Question: I want to display 2 images in a Row in 'GridView'.
I have tried to get the screen size in different ways. For example:
'''
final int h = getResources().getDisplayMetrics().densityDpi;
and set size of the image..
convertView.setLayoutParams(new GridView.LayoutParams(h, h));
'''
But this is not sufficent. If screen is large, then 2 images look very small - like peanut, on a big screen.
Can anyone guide me that for example. Device's screen size is 4 inches in Portrait and I can create 2 images of almost 2 inches each.

here is my gridview xml file
'''
<GridView
android:id="@+id/grid_view"
android:layout_width="wrap_content"
android:layout_height="wrap_content"
android:alwaysDrawnWithCache="true"
android:clipChildren="true"
android:gravity="center_horizontal"
android:horizontalSpacing="2dp"
android:verticalSpacing="5dp"
android:numColumns="auto_fit"
android:padding="0dp"
android:scrollingCache="true"
android:smoothScrollbar="true"
android:stretchMode="columnWidth"
>
</GridView>
'''
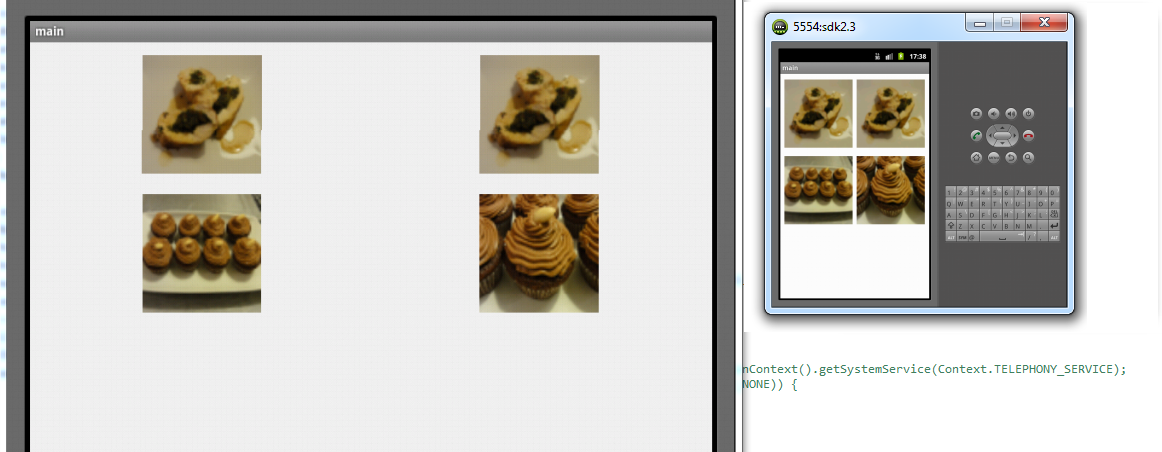
Answer: add these attributes to your grid
android:columnWidth="200dp"
android:stretchMode="columnWidth"